Question: I pushed on the wrong repo, and now the admin wants me to remove my last push.
I can't just delete the repo.

How do I remove my push from the repo?
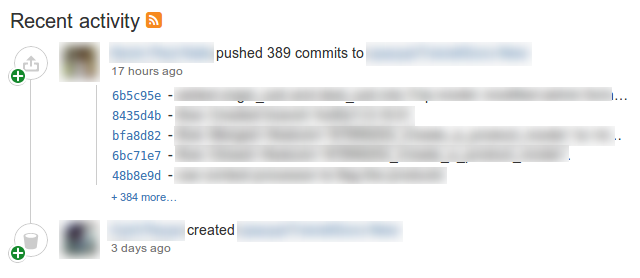
Answer: In the <URL> of each repository, there's a menu item called :
---

---
To delete your complete push, you need to strip the (oldest) revision that you pushed.
Bitbucket will then remove this revision and all its descendants:
---